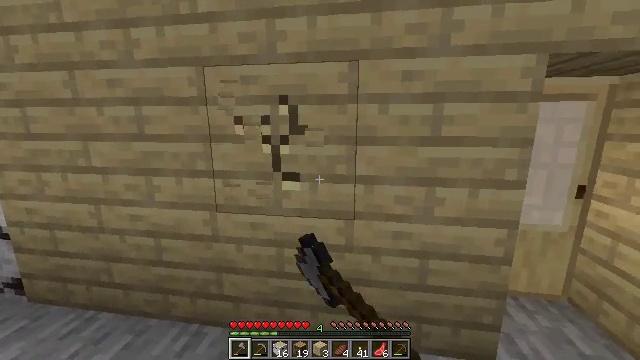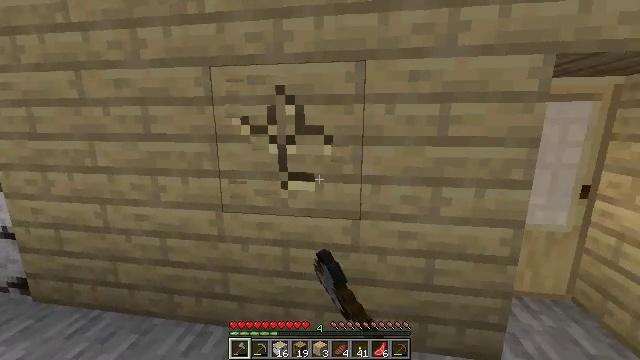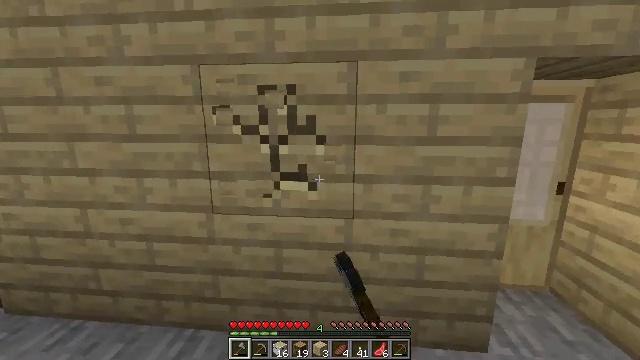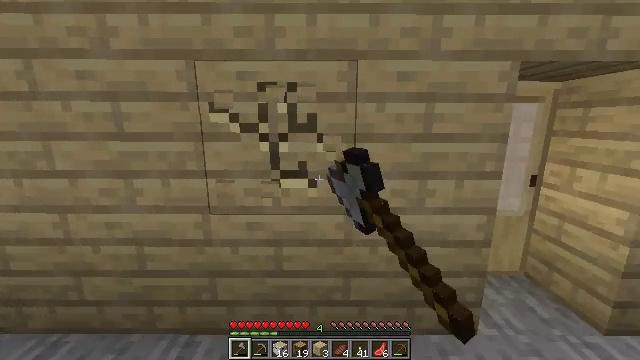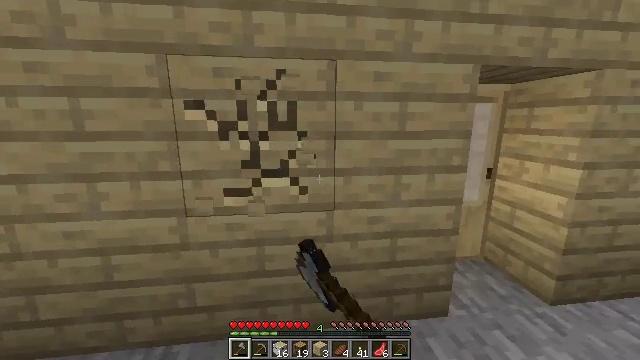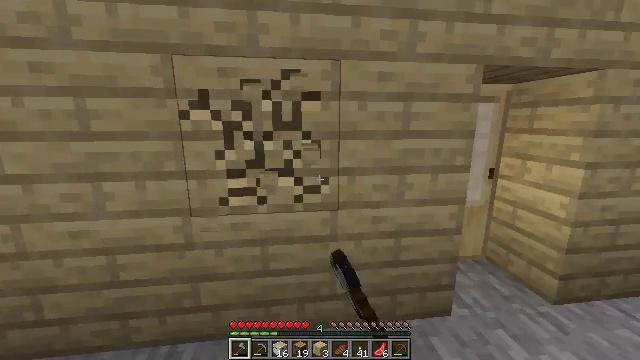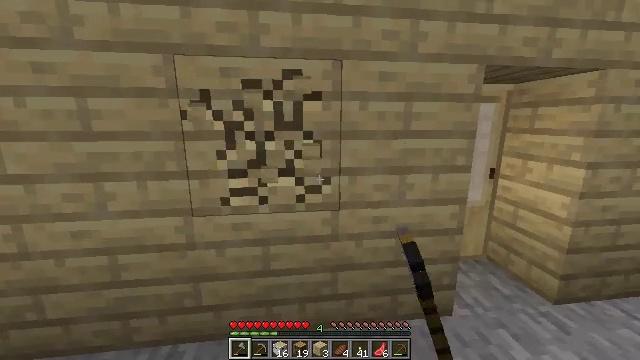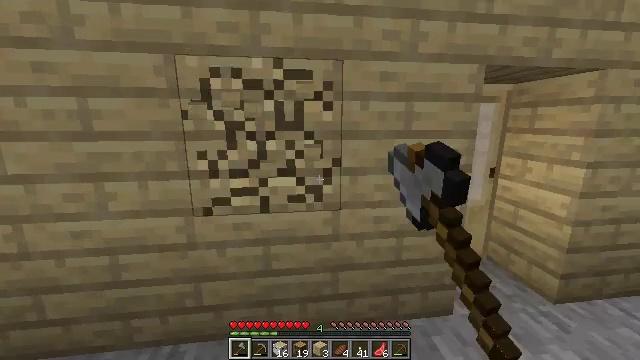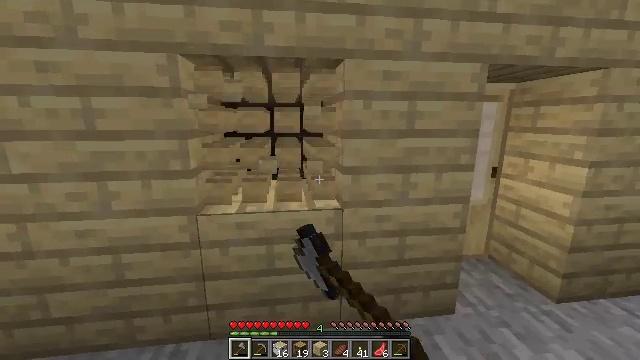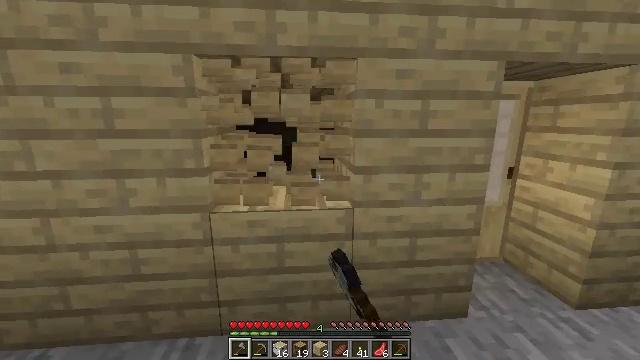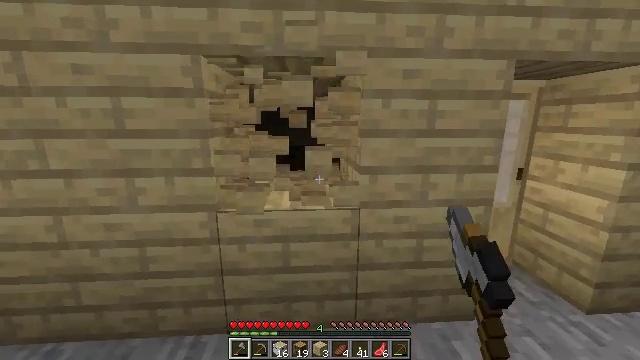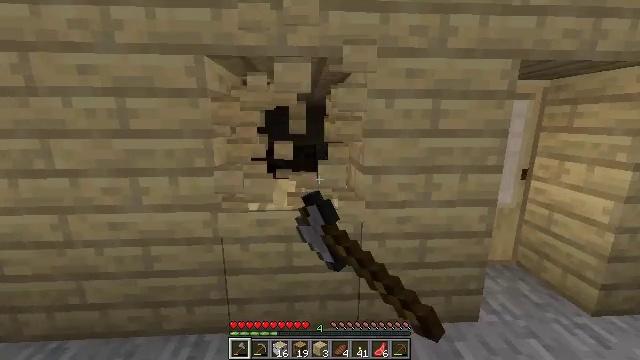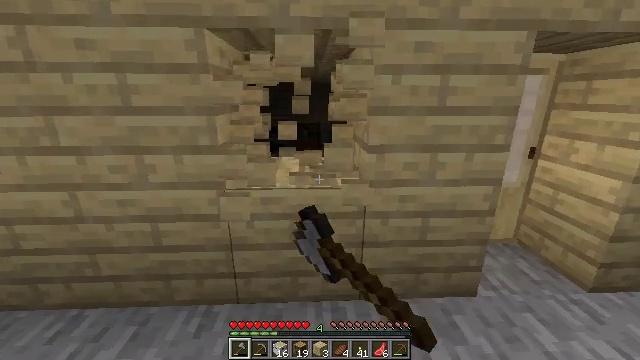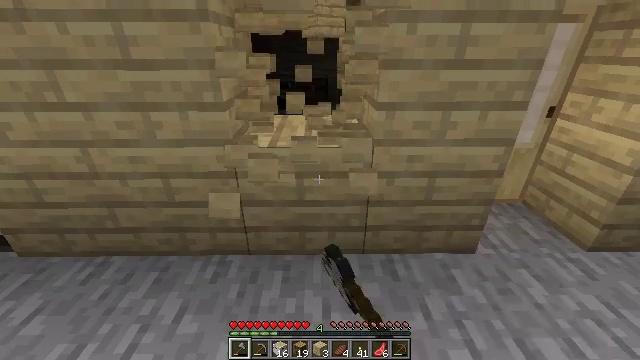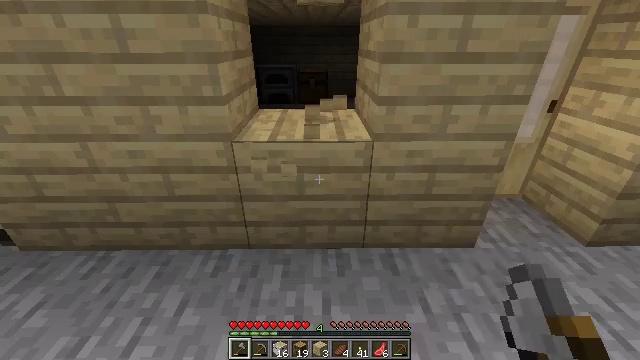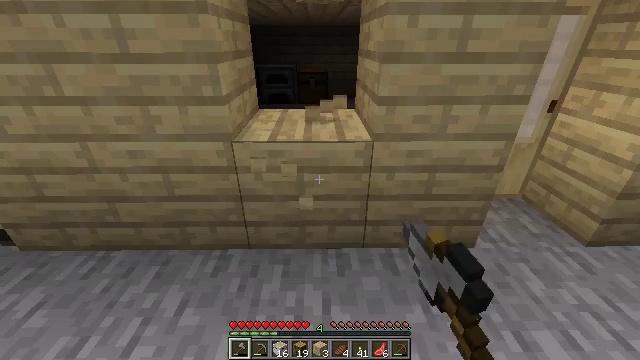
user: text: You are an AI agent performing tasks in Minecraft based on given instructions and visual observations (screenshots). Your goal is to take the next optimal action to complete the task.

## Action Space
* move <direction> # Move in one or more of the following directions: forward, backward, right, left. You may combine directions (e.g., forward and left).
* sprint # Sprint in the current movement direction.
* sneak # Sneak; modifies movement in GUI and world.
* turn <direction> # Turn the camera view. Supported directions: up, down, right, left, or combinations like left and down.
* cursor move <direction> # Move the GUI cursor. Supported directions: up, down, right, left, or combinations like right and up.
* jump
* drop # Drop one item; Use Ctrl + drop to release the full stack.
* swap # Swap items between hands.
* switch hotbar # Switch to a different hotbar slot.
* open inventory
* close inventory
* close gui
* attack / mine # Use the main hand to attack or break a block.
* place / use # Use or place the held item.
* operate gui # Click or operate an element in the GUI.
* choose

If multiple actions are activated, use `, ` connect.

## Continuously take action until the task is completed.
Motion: motion action
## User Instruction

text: Mine the birch planks.
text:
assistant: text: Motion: move left, attack / mine
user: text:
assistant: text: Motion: move left, turn right, attack / mine
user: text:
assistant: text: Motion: turn right, attack / mine
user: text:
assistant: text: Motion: turn right, attack / mine
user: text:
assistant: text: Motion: attack / mine
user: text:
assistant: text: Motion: attack / mine
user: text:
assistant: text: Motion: attack / mine
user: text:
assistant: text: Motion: attack / mine
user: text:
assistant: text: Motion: turn left, attack / mine
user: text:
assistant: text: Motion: turn left, attack / mine
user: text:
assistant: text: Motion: attack / mine
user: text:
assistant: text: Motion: turn down, attack / mine
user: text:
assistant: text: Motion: turn left and down, attack / mine
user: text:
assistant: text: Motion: turn down, attack / mine
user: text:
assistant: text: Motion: attack / mine
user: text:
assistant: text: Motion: attack / mine
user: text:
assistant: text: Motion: attack / mine
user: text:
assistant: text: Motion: attack / mine
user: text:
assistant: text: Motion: attack / mine
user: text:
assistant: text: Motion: attack / mine
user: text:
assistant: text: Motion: attack / mine
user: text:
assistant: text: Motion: attack / mine
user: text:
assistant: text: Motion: attack / mine
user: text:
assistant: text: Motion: attack / mine
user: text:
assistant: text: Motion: attack / mine
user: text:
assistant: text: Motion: attack / mine
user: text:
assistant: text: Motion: attack / mine
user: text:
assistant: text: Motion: attack / mine
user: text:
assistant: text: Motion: attack / mine
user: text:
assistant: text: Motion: attack / mine